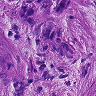
Metastatic tissue present: yes